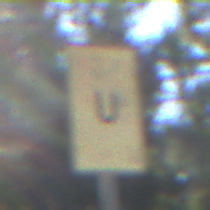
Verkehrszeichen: AnkuendigungOderFortsetzungUmleitungOhnePfeilsymbol
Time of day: MorningAfternoon
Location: Outdoor (Nature)
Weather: Clear
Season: Winter
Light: Natural